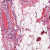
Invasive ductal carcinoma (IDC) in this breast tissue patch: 0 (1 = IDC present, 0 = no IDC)